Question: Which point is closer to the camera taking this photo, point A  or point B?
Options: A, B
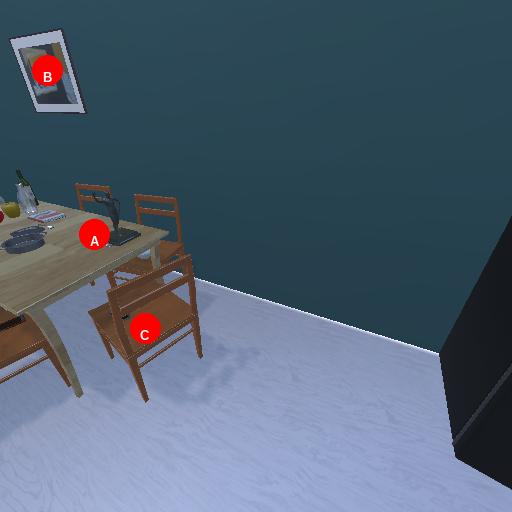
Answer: A